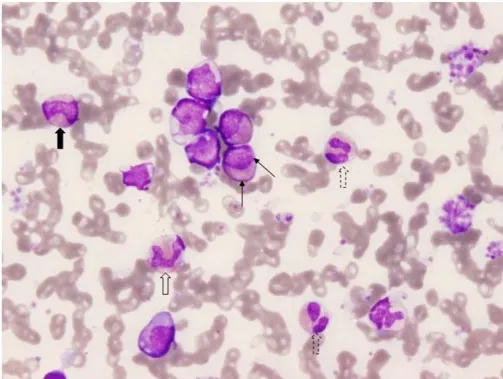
Bone marrow eosinophilia. A representative Wright-Giemsa stain, (x400) of bone marrow aspirate smears from case 1. , as well as eosinophilic myelocyte and eosinophilic metamyelocyte.
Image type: pathology (giemsa)